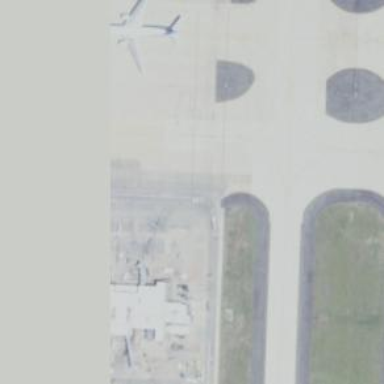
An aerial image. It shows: Image of taxiway at airport.